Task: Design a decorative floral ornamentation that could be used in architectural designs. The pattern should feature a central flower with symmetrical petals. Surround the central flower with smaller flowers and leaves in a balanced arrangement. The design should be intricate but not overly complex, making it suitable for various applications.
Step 158:
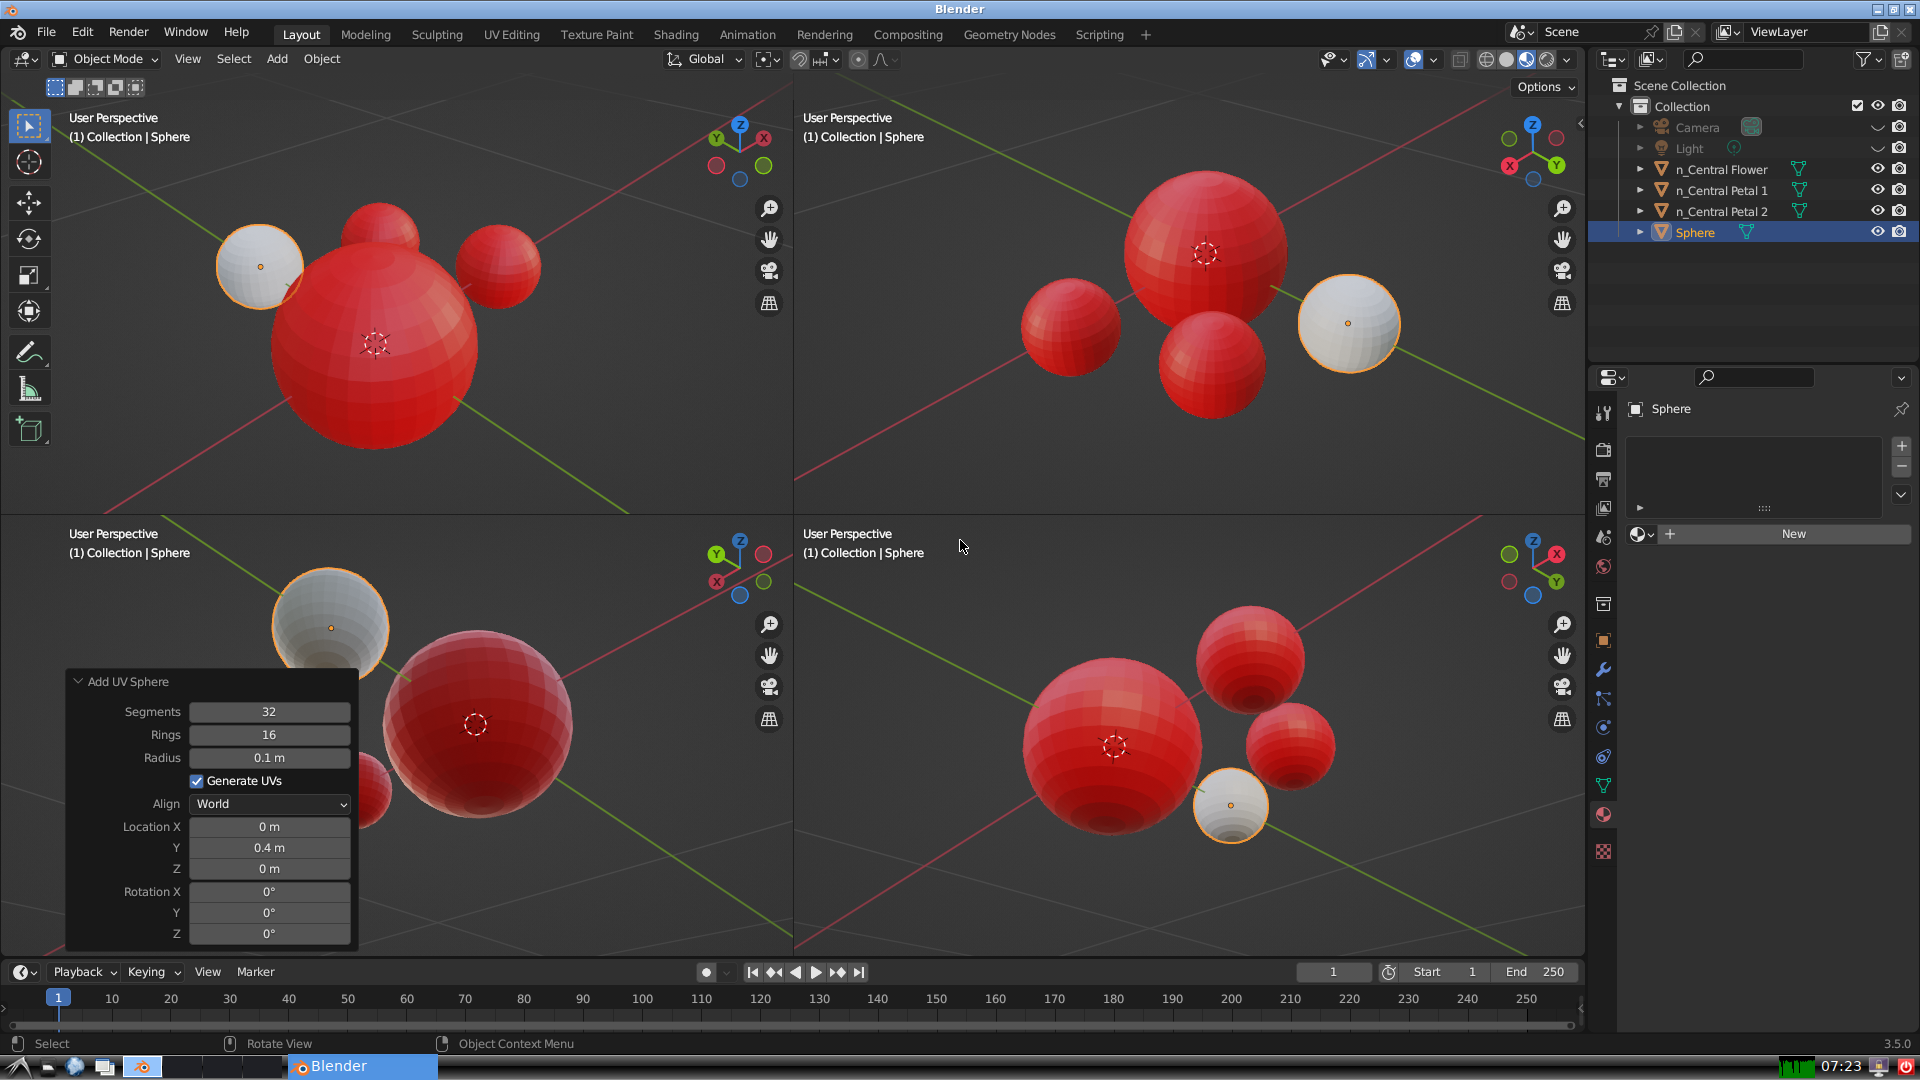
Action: {"mouse_move": [1608, 631]}